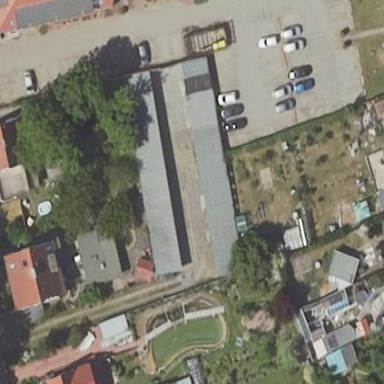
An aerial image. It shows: Area designated for garages.